Question: I am working with Winforms using C#.
It is easier to explain my question with a screen shot:
The list view on the left, notice how items15 and later are showing in a second column. I don't want that. I want it to have a vertical scroll bar and items15 to appear under item14, etc..not in a new column. I have set the "view" property on "List" too.

Thanks all.
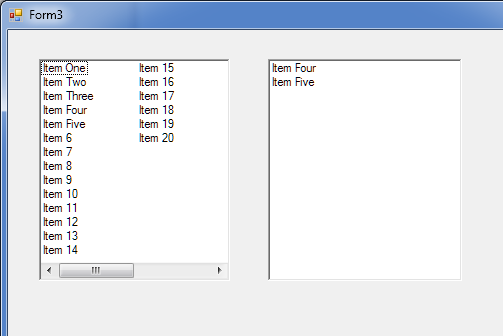
Answer: You need to Set
'''
listview.Scrollable = true;
listview.View = View.Details
listview.HeaderStyle = ColumnHeaderStyle.None;
'''
Add a dummy column, its an important step, cause we changed the View to :
'''
ColumnHeader header = new ColumnHeader();
header.Text = "MyHeader";
header.Name = "MyColumn1";
listView.Columns.Add(header);
'''